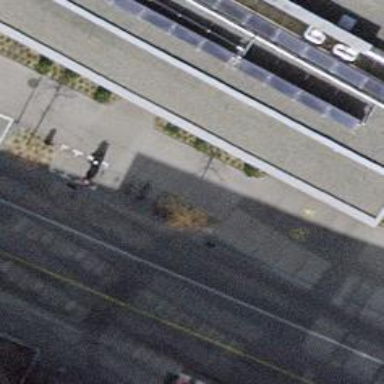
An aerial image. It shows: Bicycle parking area with stands.